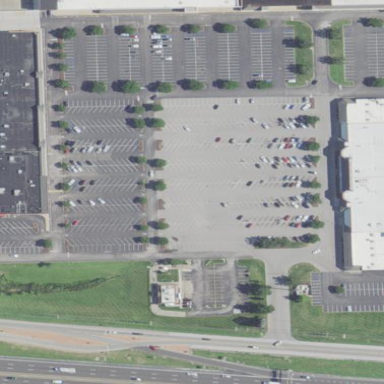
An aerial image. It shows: Retail area.